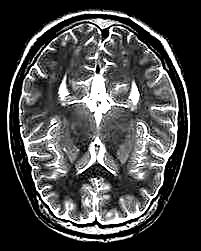
Label: notumor